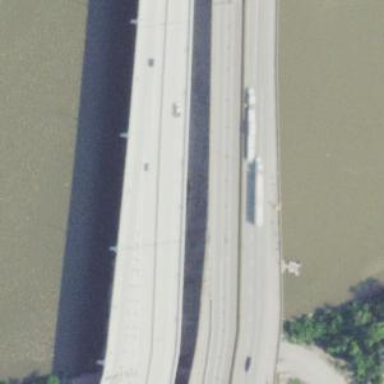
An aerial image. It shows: Bridge over motorway.